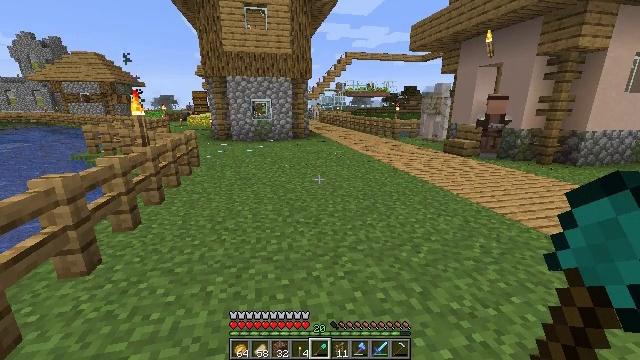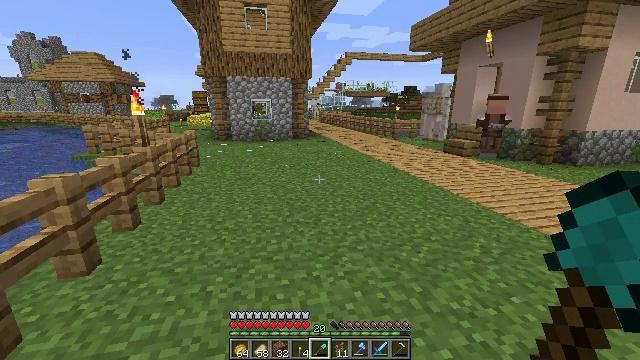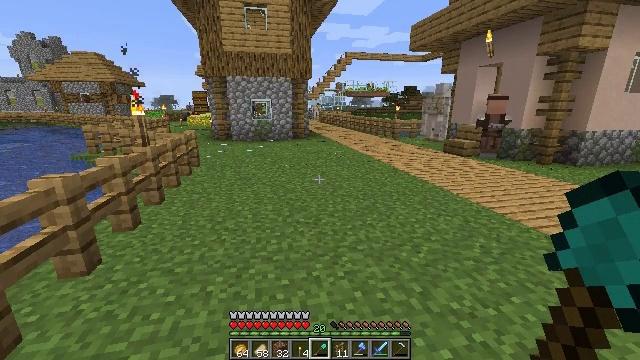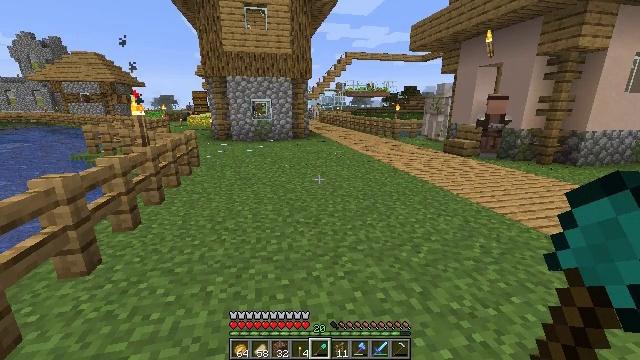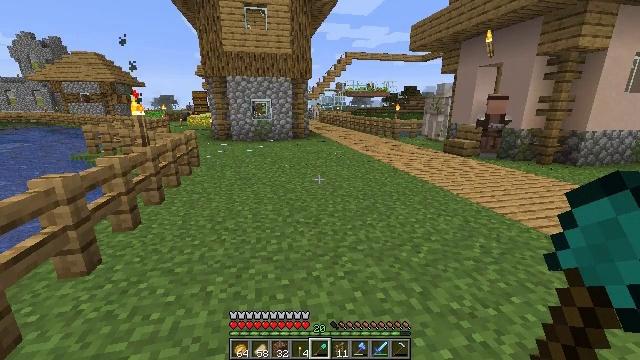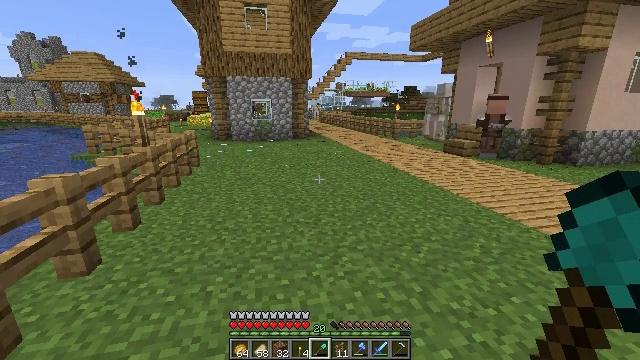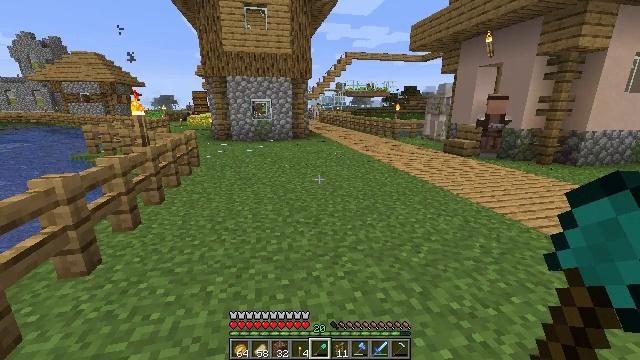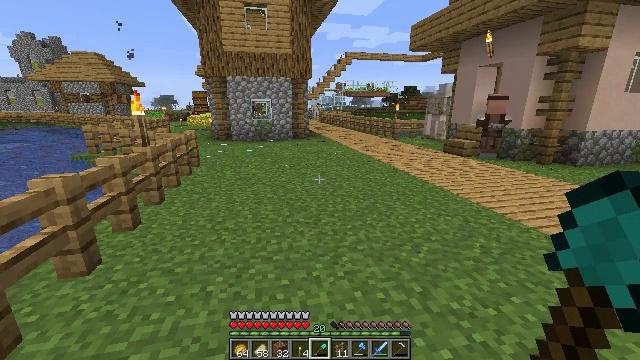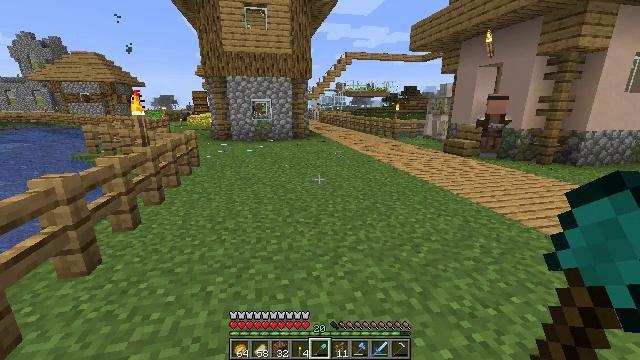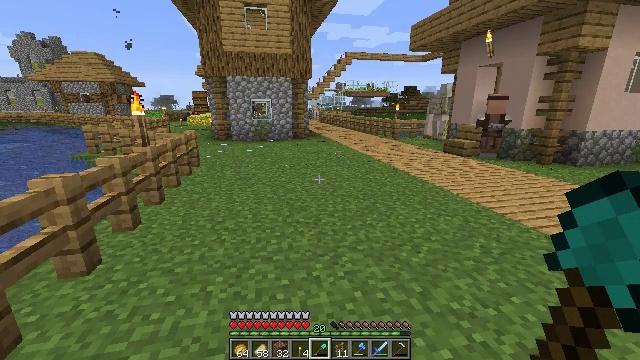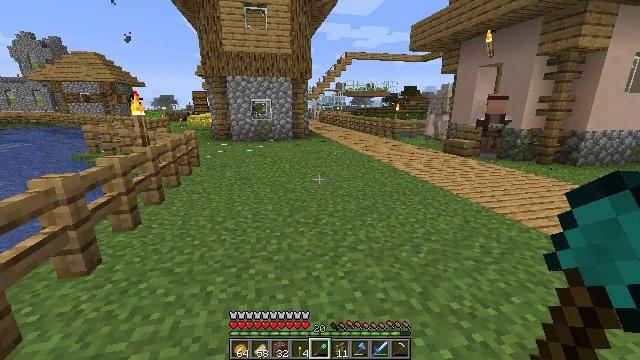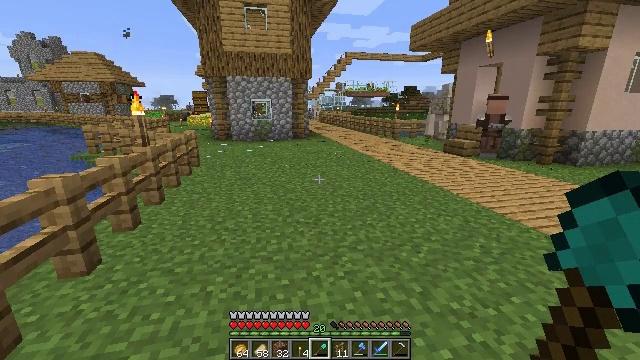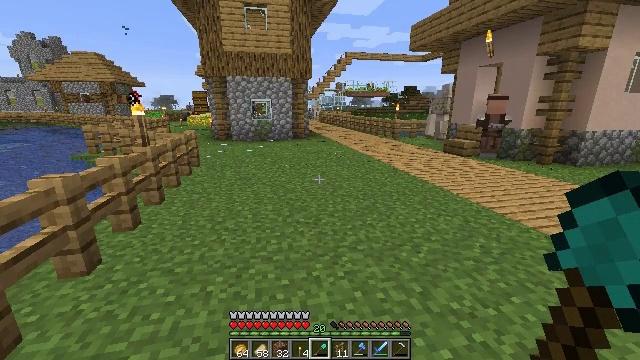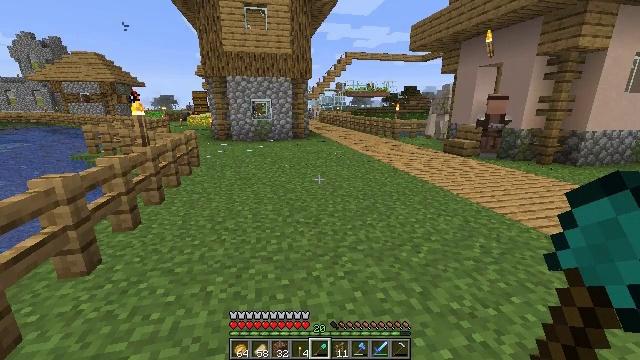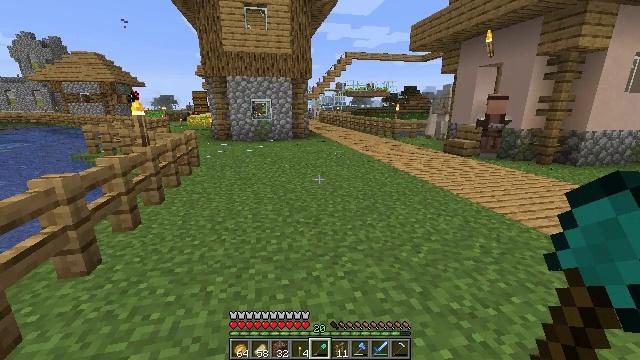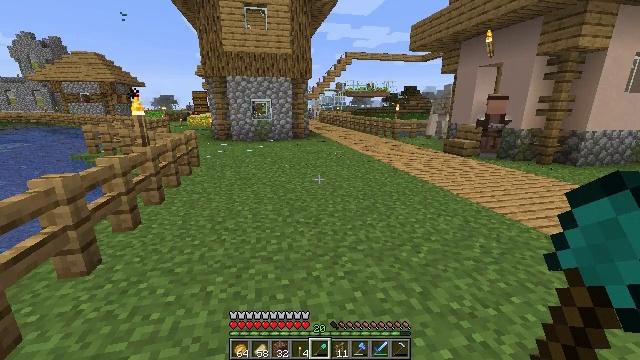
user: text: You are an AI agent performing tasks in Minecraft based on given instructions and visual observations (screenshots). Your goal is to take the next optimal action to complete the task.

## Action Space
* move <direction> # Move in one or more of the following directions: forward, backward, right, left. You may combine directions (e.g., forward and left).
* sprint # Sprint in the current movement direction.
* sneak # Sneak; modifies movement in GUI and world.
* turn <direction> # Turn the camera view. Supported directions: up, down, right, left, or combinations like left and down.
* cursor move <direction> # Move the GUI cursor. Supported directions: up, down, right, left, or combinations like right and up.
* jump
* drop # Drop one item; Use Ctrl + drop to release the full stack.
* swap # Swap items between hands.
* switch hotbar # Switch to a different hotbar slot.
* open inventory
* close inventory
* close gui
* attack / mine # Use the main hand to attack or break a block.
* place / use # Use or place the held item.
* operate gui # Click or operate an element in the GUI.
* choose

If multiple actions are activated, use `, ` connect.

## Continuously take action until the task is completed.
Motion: motion action
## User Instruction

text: Break the torch to collect it.
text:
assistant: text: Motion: no_op
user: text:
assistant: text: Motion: no_op
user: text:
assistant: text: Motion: no_op
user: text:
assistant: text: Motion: no_op
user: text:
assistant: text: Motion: no_op
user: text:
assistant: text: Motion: no_op
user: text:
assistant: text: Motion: no_op
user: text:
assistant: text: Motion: no_op
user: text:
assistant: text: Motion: no_op
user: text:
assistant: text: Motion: no_op
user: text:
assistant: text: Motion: no_op
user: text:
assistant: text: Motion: no_op
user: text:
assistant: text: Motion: no_op
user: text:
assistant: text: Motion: no_op
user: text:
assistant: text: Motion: no_op
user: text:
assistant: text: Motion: no_op
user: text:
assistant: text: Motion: no_op
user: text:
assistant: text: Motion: no_op
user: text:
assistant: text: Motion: no_op
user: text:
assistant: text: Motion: no_op
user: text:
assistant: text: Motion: no_op
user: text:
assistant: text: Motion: no_op
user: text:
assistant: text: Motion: no_op
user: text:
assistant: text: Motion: no_op
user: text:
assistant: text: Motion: no_op
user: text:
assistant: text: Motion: no_op
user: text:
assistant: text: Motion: no_op
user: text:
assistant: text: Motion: no_op
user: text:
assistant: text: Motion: no_op
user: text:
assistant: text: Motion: no_op